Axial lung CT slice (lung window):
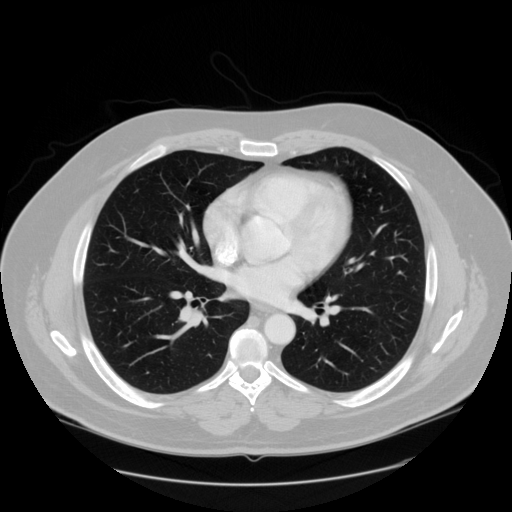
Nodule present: no